Brain MRI, t1w sequence, axial 2D slice.
Patient: age 38, sex F, weight 78 kg, height 1.78 m
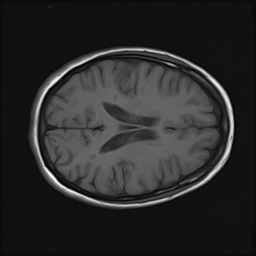